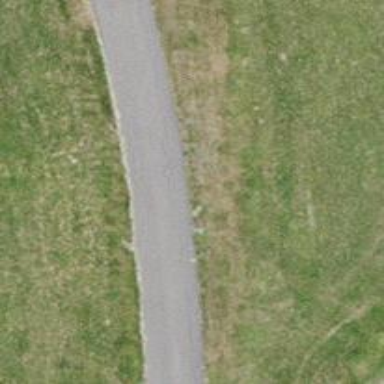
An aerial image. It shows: Unclassified road.